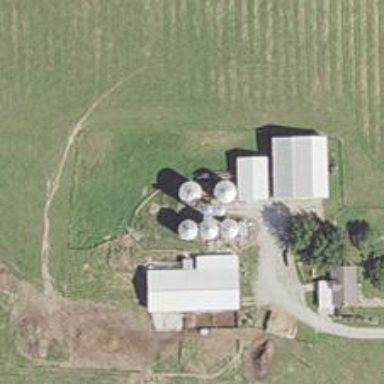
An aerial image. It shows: Silo.